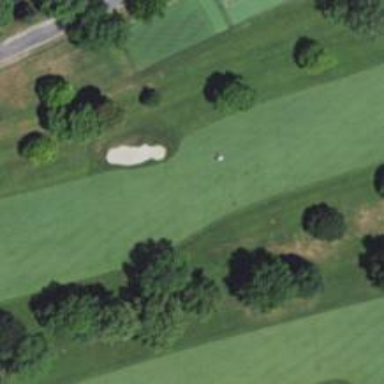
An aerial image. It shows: View of golf hole.